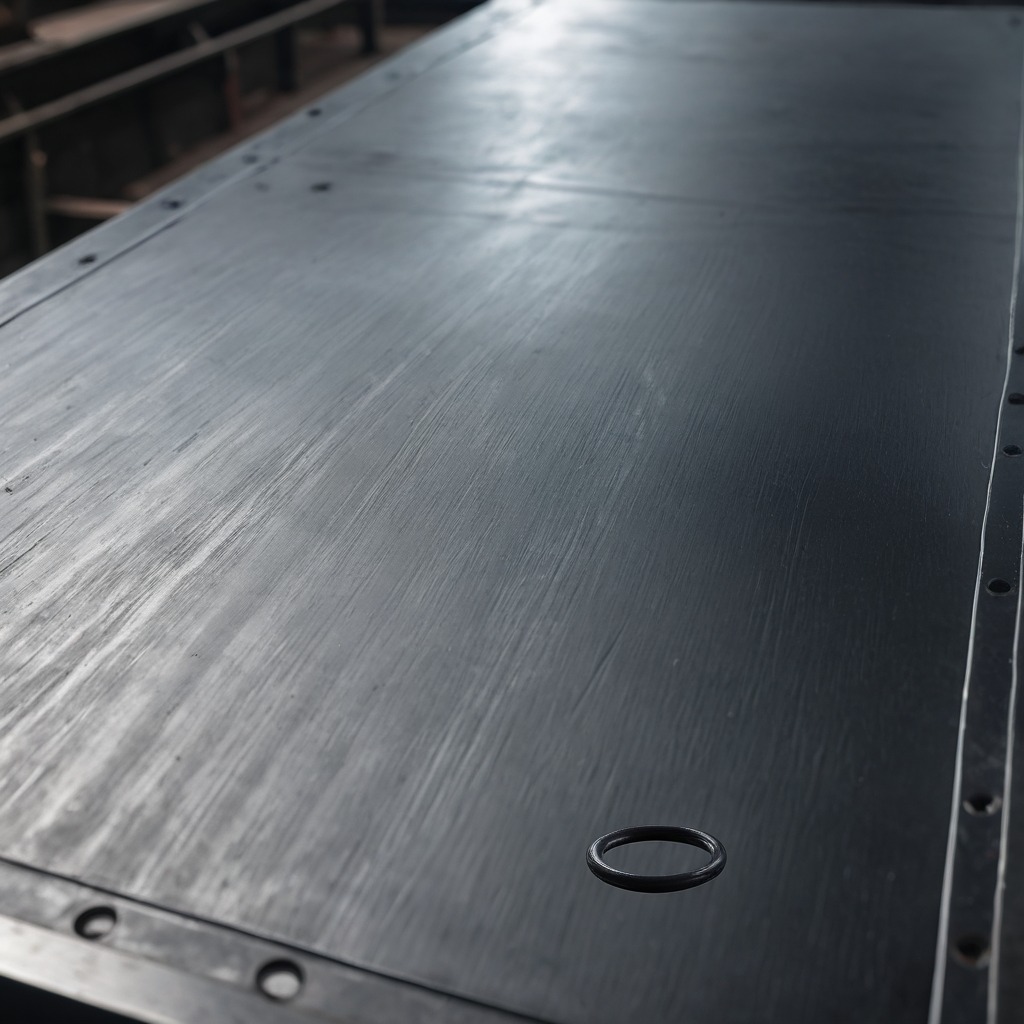
A rubber O-ring lying on a cold steel table in a mining workshop gritty textures